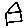
Label: house